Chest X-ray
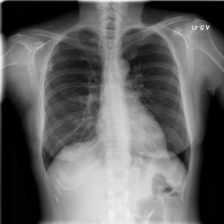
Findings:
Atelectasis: negative
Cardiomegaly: negative
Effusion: negative
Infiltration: negative
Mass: negative
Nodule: negative
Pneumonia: negative
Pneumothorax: negative
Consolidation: negative
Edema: negative
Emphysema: negative
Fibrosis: negative
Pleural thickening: negative
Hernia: negative